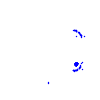
Particle: proton